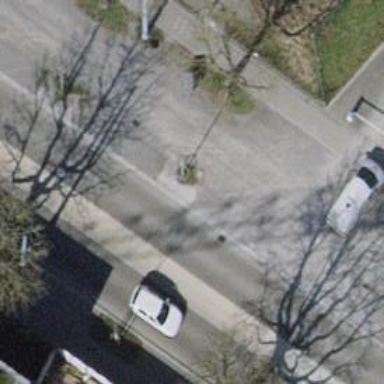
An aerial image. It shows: Avenue lined with trees.